Interaction volume radius: 10 \u00c5
Interaction volume height: 20 \u00c5
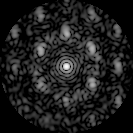
Disorder parameter: 0.5721